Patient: sex M, age 47
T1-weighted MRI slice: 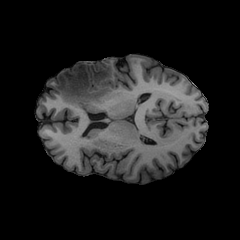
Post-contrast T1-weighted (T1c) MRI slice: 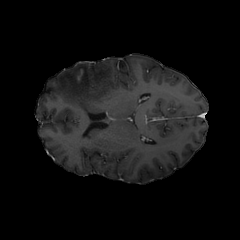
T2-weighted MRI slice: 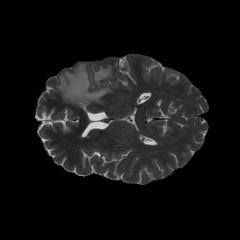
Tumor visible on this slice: yes
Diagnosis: Glioblastoma, IDH-wildtype
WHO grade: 4